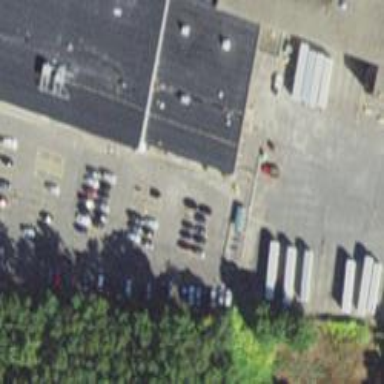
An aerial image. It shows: Warehouse building.